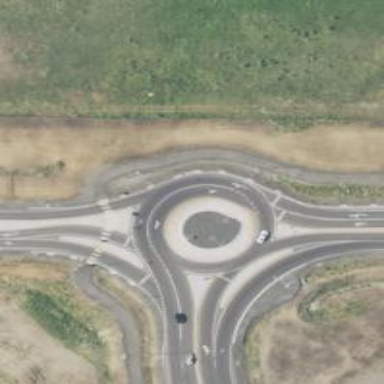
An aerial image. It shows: Secondary road with asphalt surface leading to roundabout junction.